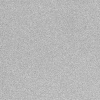
Atmospheric dust classification: dusty